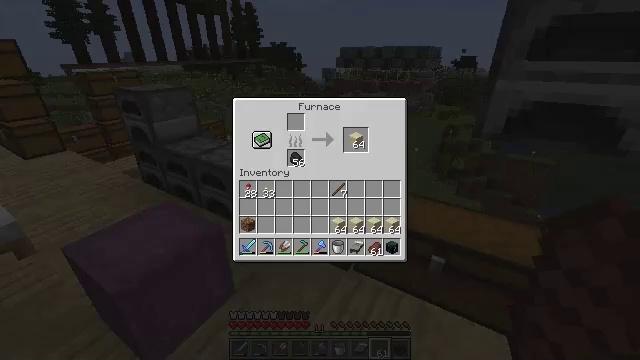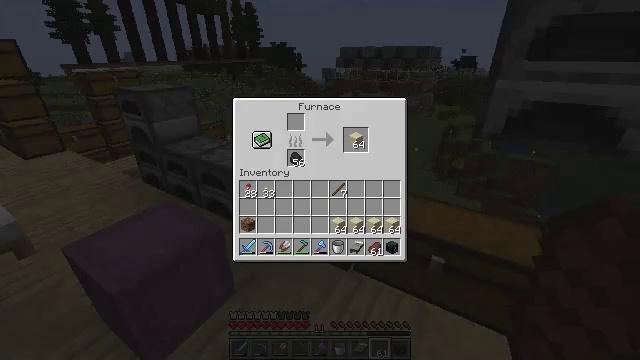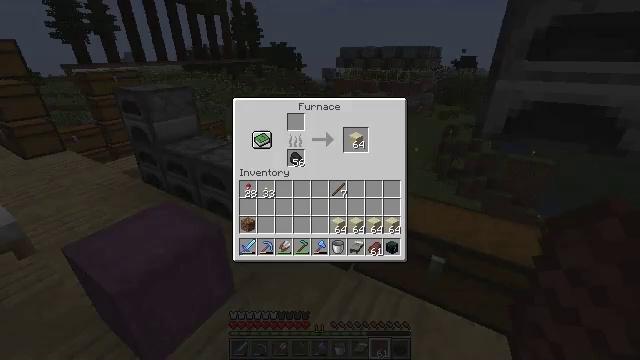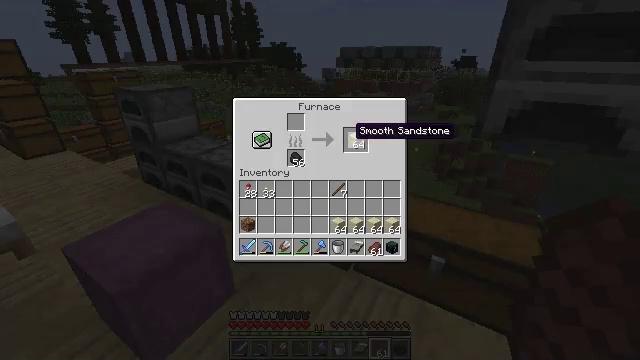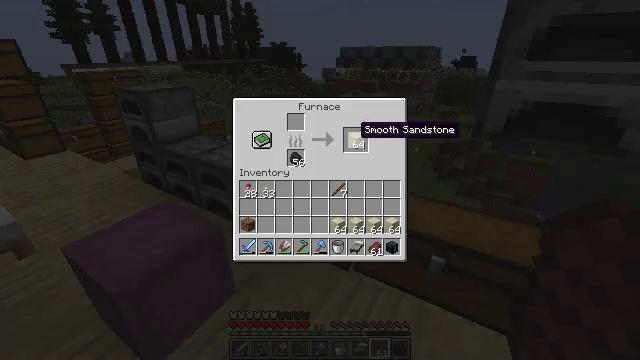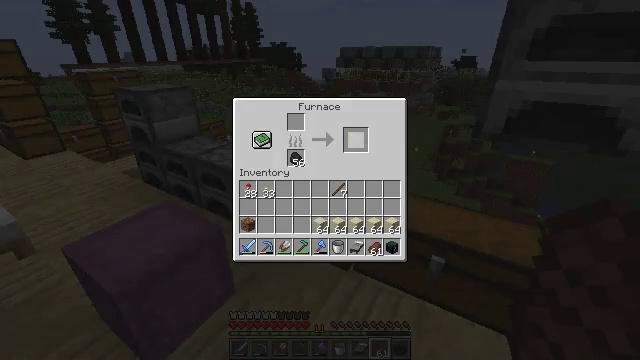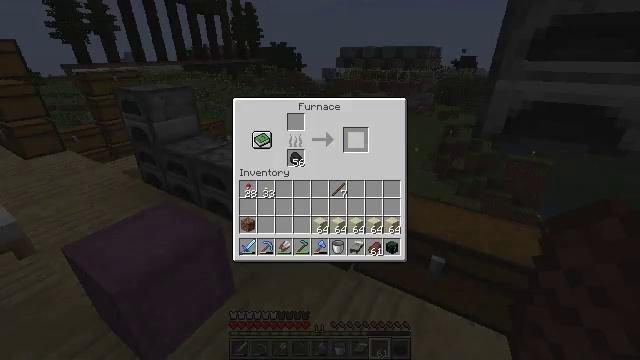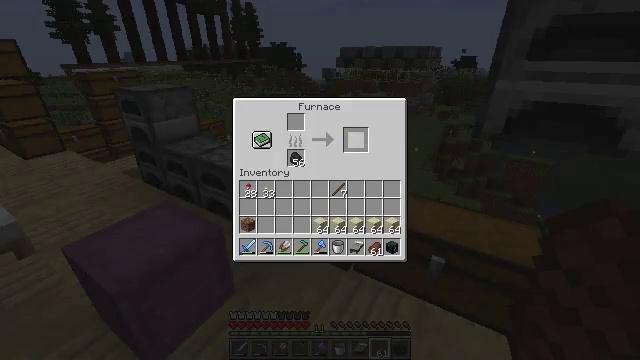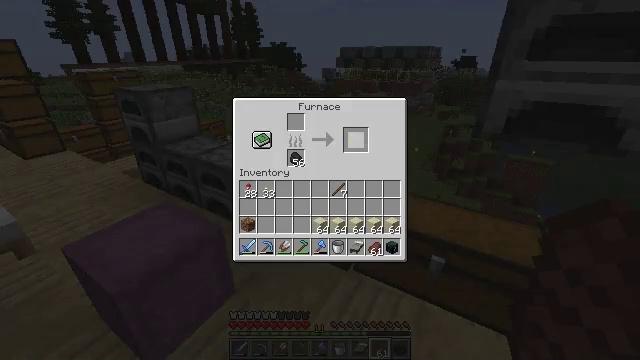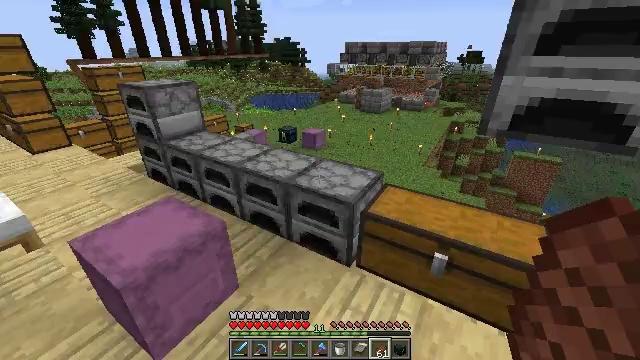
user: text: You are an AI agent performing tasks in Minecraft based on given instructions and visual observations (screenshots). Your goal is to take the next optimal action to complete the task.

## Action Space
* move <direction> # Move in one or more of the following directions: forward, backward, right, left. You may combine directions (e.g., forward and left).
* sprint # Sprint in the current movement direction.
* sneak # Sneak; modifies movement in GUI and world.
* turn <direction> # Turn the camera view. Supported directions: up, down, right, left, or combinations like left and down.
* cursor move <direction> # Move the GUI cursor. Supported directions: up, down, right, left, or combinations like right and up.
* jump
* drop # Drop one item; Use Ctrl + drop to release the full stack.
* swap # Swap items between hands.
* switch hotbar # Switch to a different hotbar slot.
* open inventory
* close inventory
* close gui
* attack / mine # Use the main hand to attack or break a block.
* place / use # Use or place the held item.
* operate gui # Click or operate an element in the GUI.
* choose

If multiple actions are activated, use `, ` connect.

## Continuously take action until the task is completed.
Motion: motion action
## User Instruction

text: Turn sandstone into smooth sandstone at the crafting table.
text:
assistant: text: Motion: sneak, cursor move up
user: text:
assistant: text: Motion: sneak
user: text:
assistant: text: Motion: sneak, cursor move right
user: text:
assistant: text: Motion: sneak
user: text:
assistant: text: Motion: sneak, operate gui
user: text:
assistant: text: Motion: sneak, operate gui
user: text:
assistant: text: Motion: sneak, operate gui
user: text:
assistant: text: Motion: no_op
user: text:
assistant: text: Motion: no_op
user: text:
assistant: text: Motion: close gui